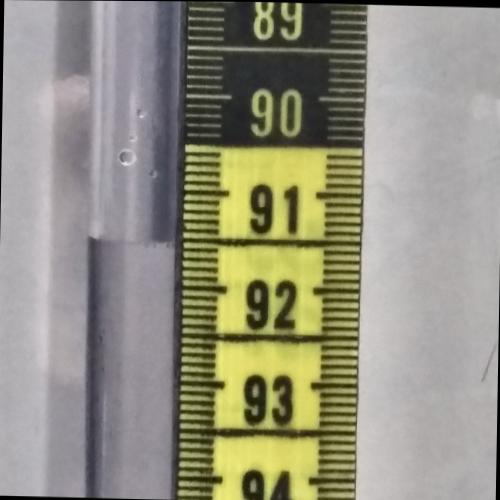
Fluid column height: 91.5 cm